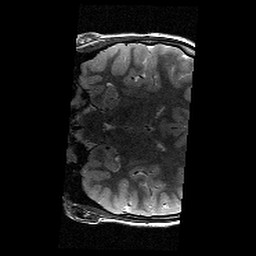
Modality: T2w
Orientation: coronal
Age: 11
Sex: male
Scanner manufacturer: siemens
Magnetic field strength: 3 T
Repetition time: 9.23 s
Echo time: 0.067 s